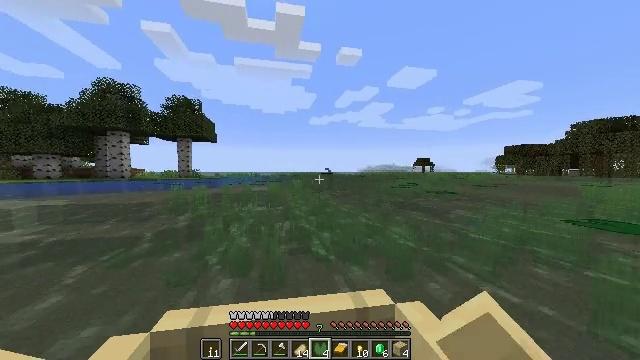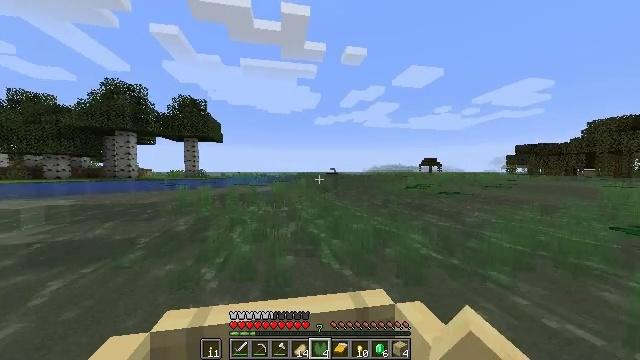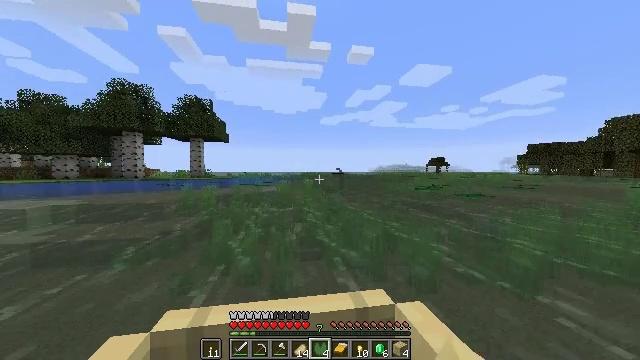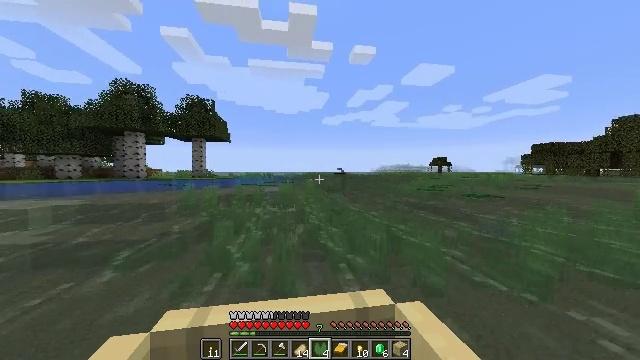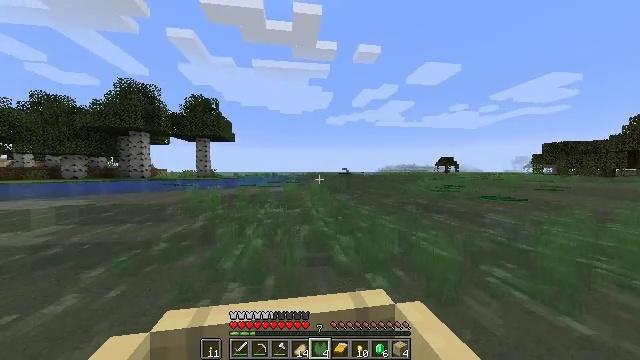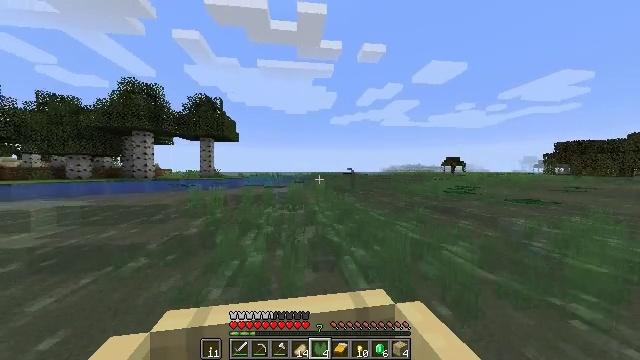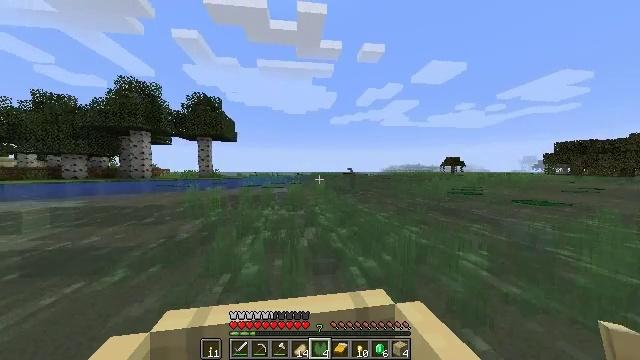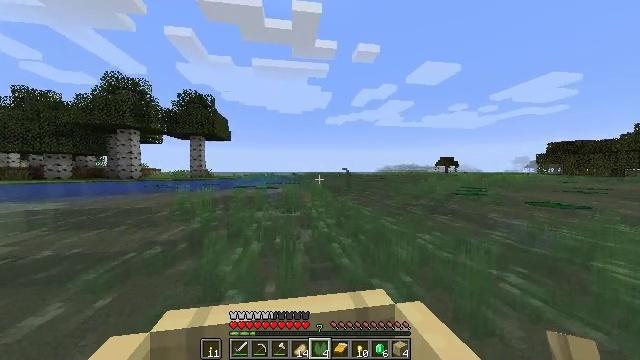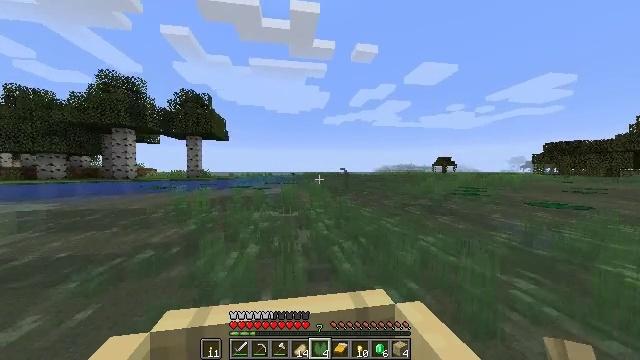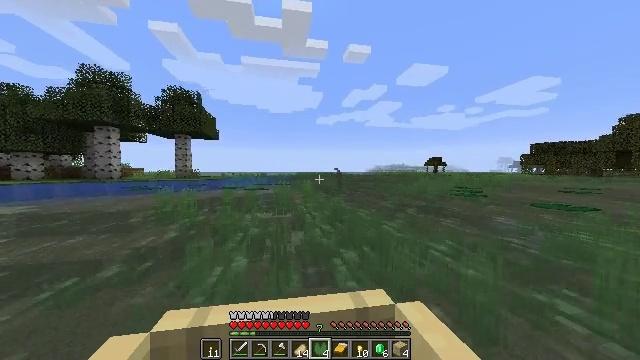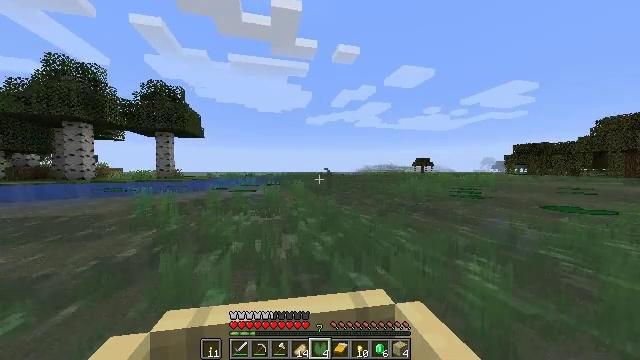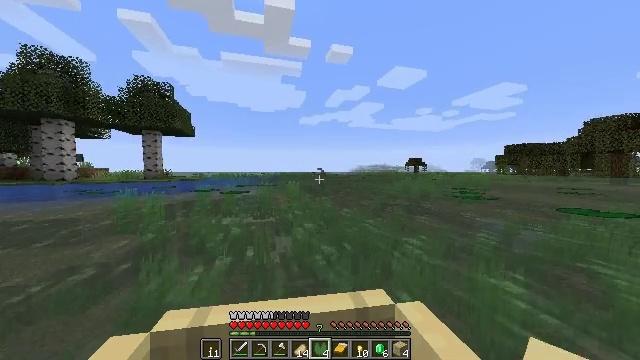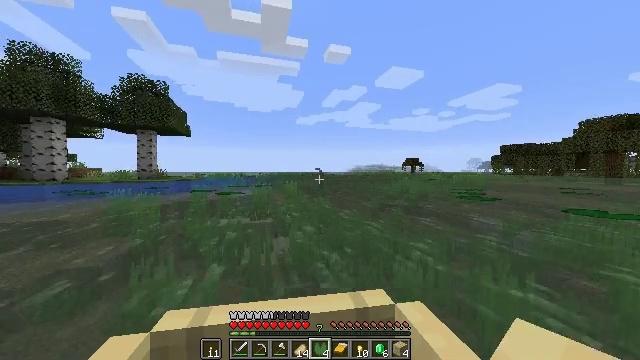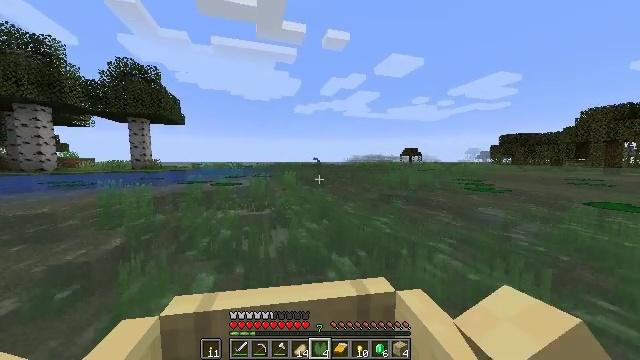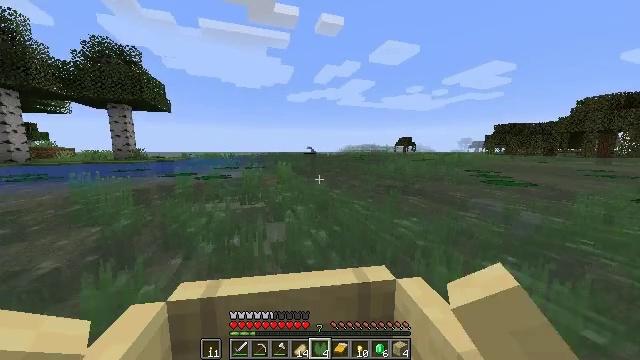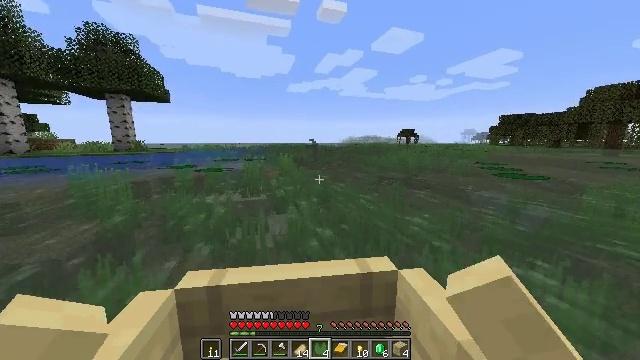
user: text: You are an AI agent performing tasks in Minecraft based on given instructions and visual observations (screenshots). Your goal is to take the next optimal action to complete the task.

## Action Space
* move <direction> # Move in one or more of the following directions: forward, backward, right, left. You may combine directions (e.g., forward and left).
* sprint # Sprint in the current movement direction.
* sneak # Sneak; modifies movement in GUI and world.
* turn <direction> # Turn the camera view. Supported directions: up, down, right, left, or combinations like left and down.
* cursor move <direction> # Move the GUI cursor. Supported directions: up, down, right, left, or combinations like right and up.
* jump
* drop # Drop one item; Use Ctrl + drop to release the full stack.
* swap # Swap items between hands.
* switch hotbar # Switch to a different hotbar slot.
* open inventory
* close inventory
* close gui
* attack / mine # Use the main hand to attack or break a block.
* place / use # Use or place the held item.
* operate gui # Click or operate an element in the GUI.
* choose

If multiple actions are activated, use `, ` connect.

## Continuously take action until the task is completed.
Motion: motion action
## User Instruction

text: Drop a lily pad.
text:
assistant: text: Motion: move forward, sprint
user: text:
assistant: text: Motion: move forward, sprint
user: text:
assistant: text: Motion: move forward, sprint
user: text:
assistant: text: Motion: move forward, sprint
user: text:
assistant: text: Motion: move forward and move right, sprint
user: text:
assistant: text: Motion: move forward and move right, sprint
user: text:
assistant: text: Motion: move forward and move right, sprint
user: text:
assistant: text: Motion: move forward, sprint
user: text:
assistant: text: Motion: move forward, sprint
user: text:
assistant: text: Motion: move forward, sprint
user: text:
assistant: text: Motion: move forward, sprint
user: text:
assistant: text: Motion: move forward, sprint
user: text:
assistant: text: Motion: move forward, sprint, turn down
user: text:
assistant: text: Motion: move forward, sprint, turn down
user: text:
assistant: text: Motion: move forward, sprint, turn down
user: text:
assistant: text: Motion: move forward, sprint, turn down
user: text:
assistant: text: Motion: move forward, sprint
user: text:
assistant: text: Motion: move forward, sprint
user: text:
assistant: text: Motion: move forward, sprint
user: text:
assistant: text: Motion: move forward, sprint
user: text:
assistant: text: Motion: move forward, sprint
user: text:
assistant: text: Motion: move forward, sprint
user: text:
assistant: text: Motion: move forward, sprint
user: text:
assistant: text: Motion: move forward, sprint
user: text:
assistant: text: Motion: move forward, sprint
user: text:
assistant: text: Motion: move forward, sprint
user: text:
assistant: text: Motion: move forward, sprint
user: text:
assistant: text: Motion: move forward, sprint
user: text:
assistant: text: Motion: move forward, sprint
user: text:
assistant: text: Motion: move forward, sprint